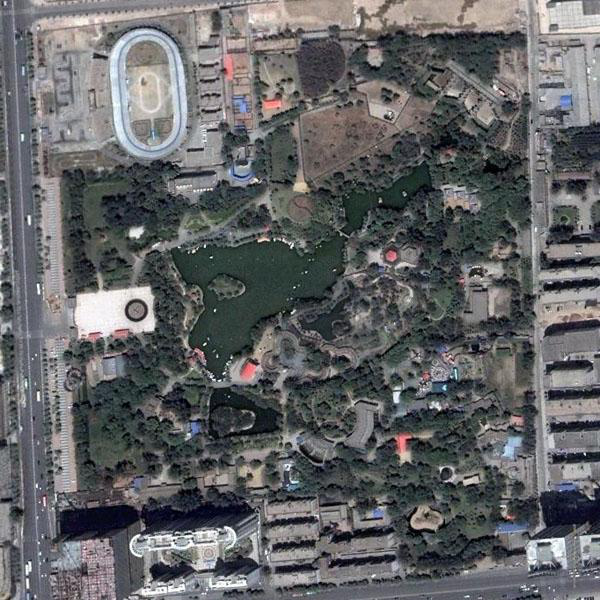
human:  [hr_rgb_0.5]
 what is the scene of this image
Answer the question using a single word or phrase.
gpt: park